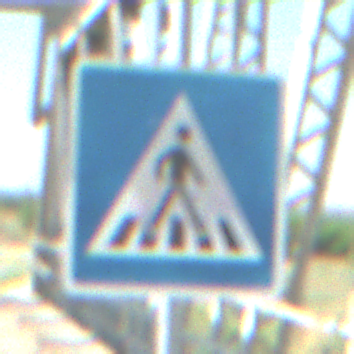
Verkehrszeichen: FussgaengerueberwegLinks
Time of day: MorningAfternoon
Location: Outdoor (Special)
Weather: Clear
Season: NotSpecified
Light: Natural